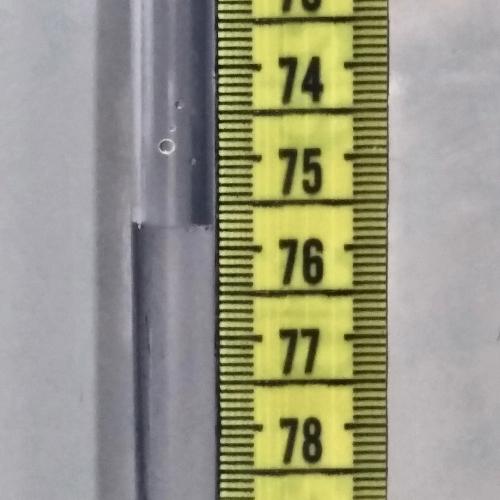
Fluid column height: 75.7 cm